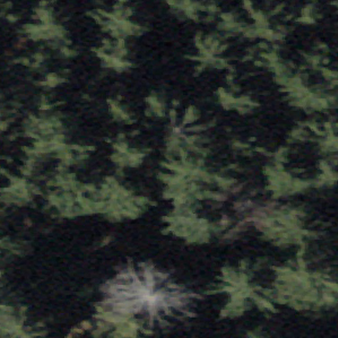
Label: other